Question: I need help trying to get sum of columns using ssrs 2005
but my values are converted from the answer to be a number
so if the answer was very, it would be converted to a 3, and if answer was quite, it would be converted to a 2.
but then i need to get the total of that column of those numbers
so my table columns would have this
and the expresion in survey column has this
'''
=iif(Fields!Answer4.Value="Very",CInt(3),iif(Fields!Answer4.Value="Quite",CInt(2),iif(Fields!Answer4.Value="Slightly",CInt(1),iif(Fields!Answer4.Value="Not at all" ,CInt(0),""))))
'''
and this is what im trying to achieve the total of survey
'''
Food dish type survey
Italian soup A 3
Pizza Supreme B 2
Pizza Supreme B 2
Spaghetti C 1
Total 8
'''
Thanks
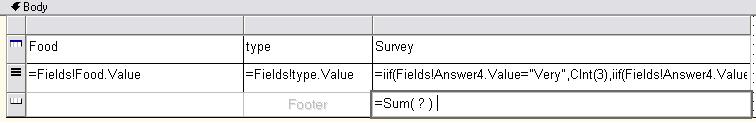
Answer: I would replace the ? in your = Sum ( ? ) expression with the entire Iif function from your detail row, e.g.
'= Sum ( iif(Fields!Answer4.Value="Very",CInt(3),iif(Fields!Answer4.Value="Quite",CInt(2),iif(Fields!Answer4.Value="Slightly",CInt(1),iif(Fields!Answer4.Value="Not at all" ,CInt(0),"")))) )'